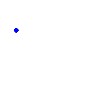
Particle: pion